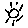
Label: sun